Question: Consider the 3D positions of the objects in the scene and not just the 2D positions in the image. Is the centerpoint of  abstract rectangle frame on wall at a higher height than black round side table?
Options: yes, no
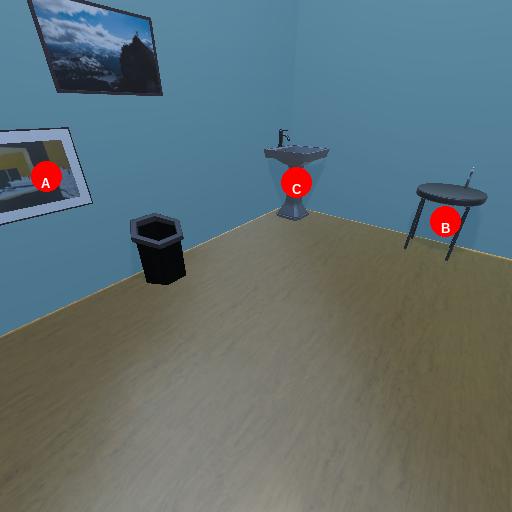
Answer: yes